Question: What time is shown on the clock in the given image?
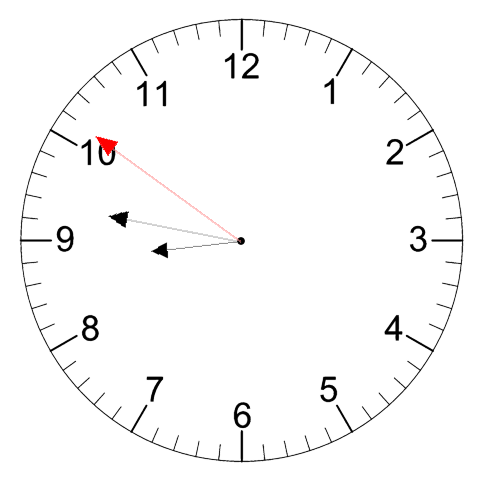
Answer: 08:46:51